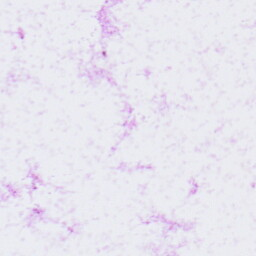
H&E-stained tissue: LymphNode